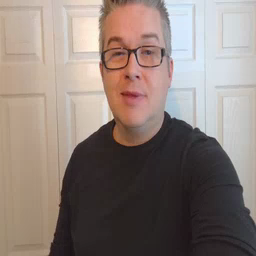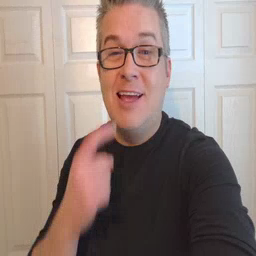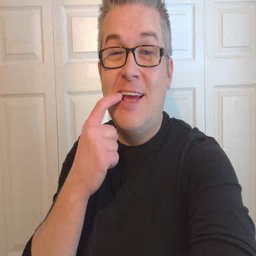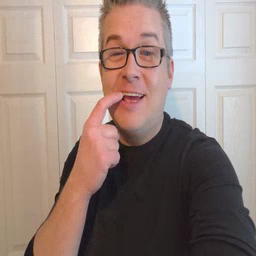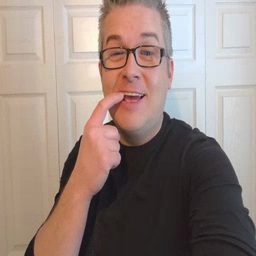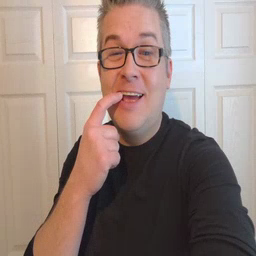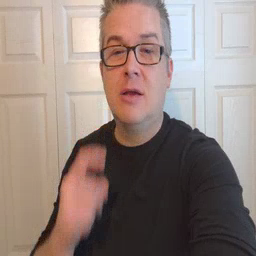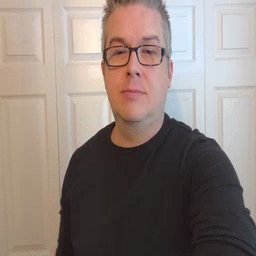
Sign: tooth